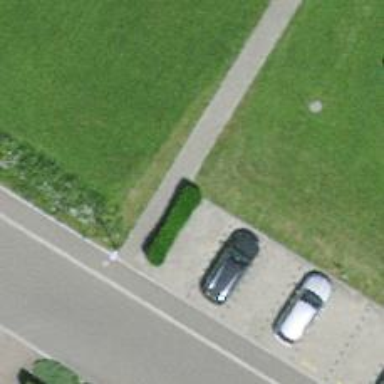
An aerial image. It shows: Hedge barrier.